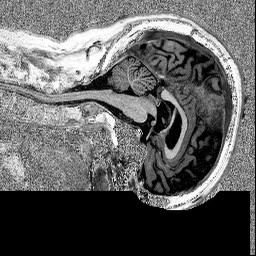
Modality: MP2RAGE
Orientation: sagittal
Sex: male